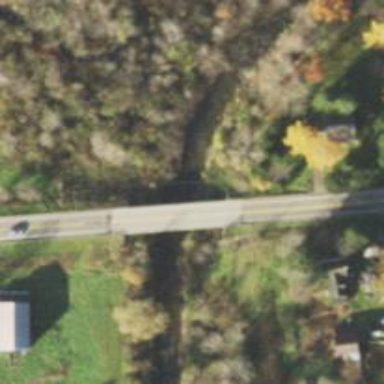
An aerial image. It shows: Primary highway with bridge.